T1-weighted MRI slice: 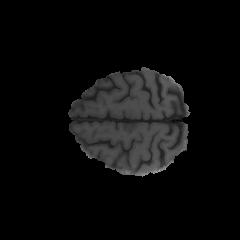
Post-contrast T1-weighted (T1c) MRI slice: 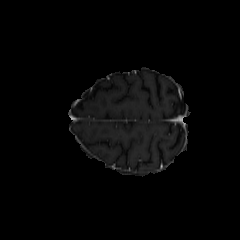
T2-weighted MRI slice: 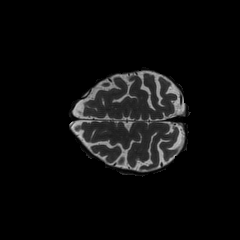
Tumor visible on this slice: no